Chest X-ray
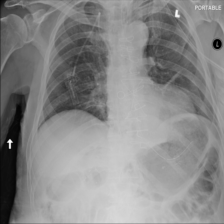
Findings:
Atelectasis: positive
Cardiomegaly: negative
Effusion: negative
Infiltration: negative
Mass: negative
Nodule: negative
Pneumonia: negative
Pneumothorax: negative
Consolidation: negative
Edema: negative
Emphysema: negative
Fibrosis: negative
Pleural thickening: negative
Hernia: negative